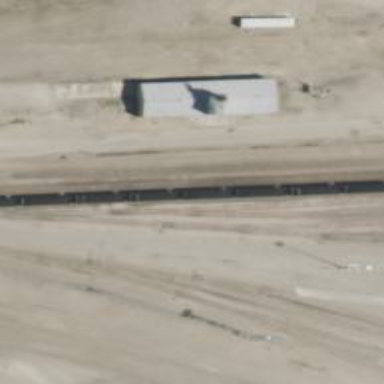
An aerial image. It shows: Railway siding with rails.